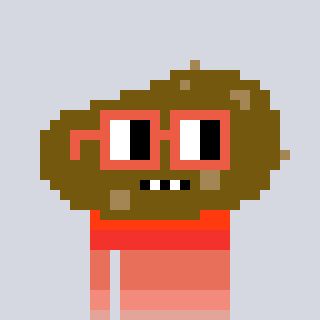
a pixel art character with square orange glasses, a potato-shaped head and a grayscale-colored body on a cool background